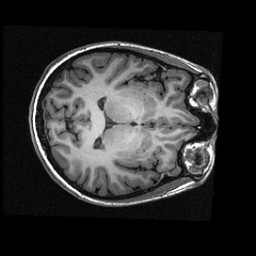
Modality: T1w
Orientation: axial
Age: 23
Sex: female